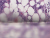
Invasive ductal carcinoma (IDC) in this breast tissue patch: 1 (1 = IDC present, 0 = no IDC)